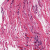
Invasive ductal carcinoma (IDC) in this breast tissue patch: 0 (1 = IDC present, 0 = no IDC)